Field crop: maize
Growth stage: 2
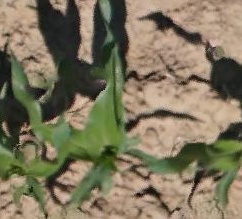
Species: maize